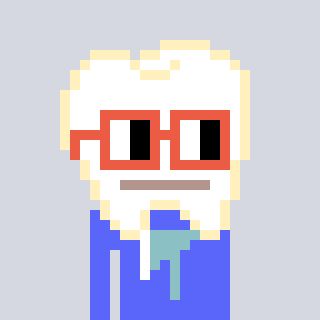
a pixel art character with square orange glasses, a tooth-shaped head and a purple-colored body on a cool background